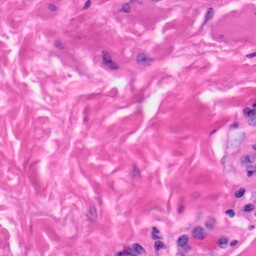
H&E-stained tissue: Skin